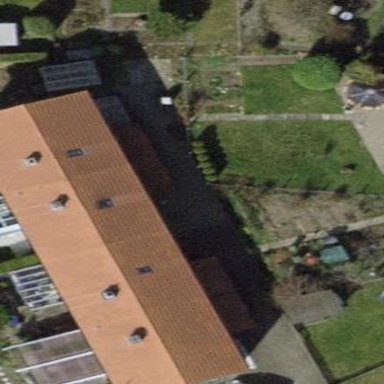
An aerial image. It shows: Terrace-style building with gabled roof.